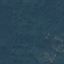
Land use / land cover: Forest